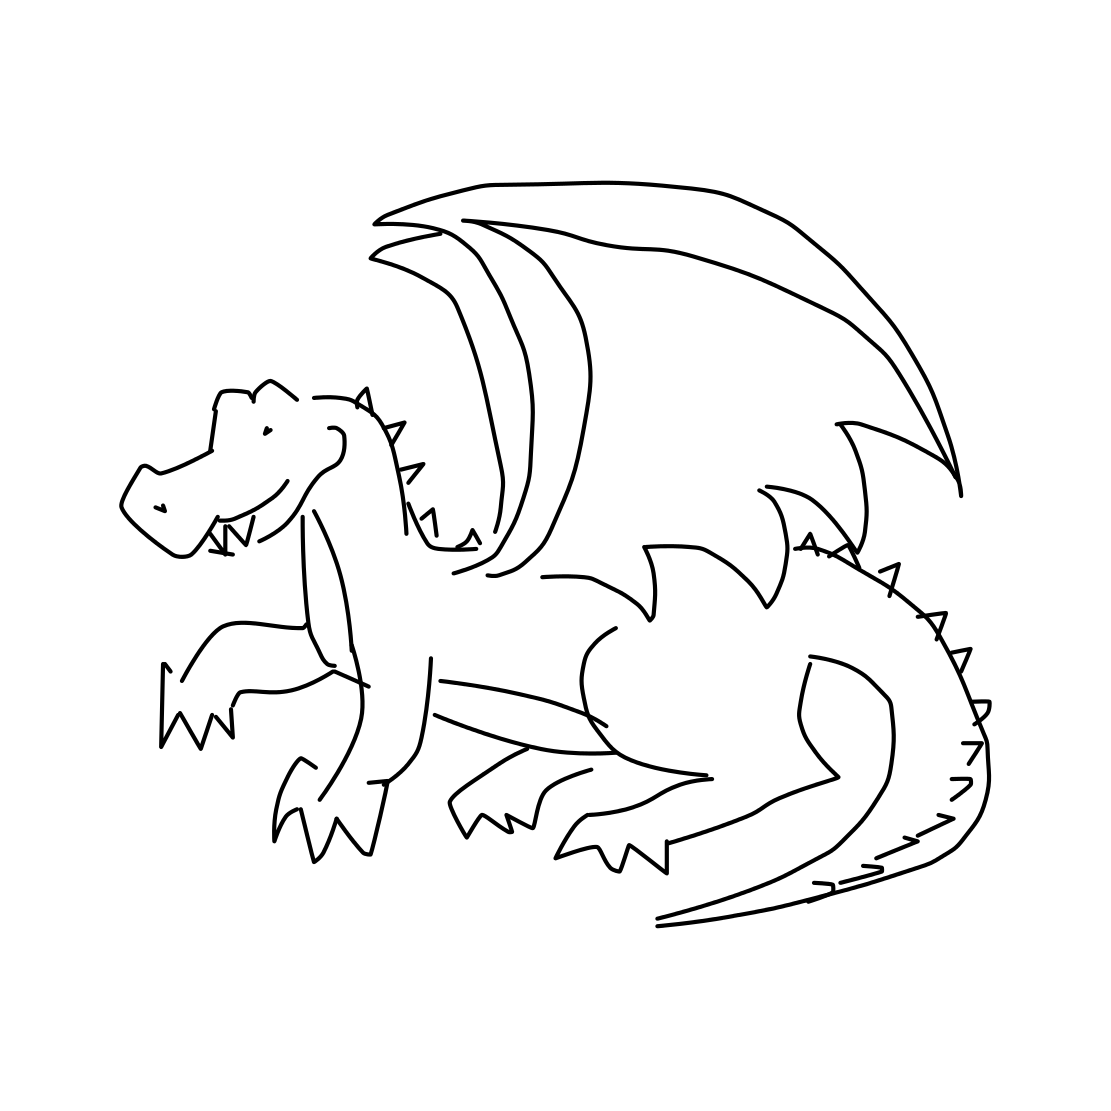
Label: dragon